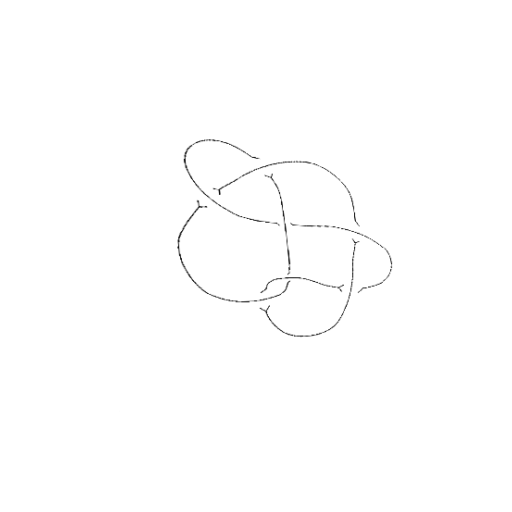
Crossing number: 7